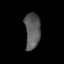
Tissue: lung
Cell type: Endothelial cells
Senescence score: 0.6018
Nuclear area (px): 552
Mean DAPI intensity: 89.1